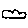
Label: cloud